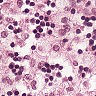
Metastatic tissue present: no